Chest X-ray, PA view. Patient: 45 years old, sex M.
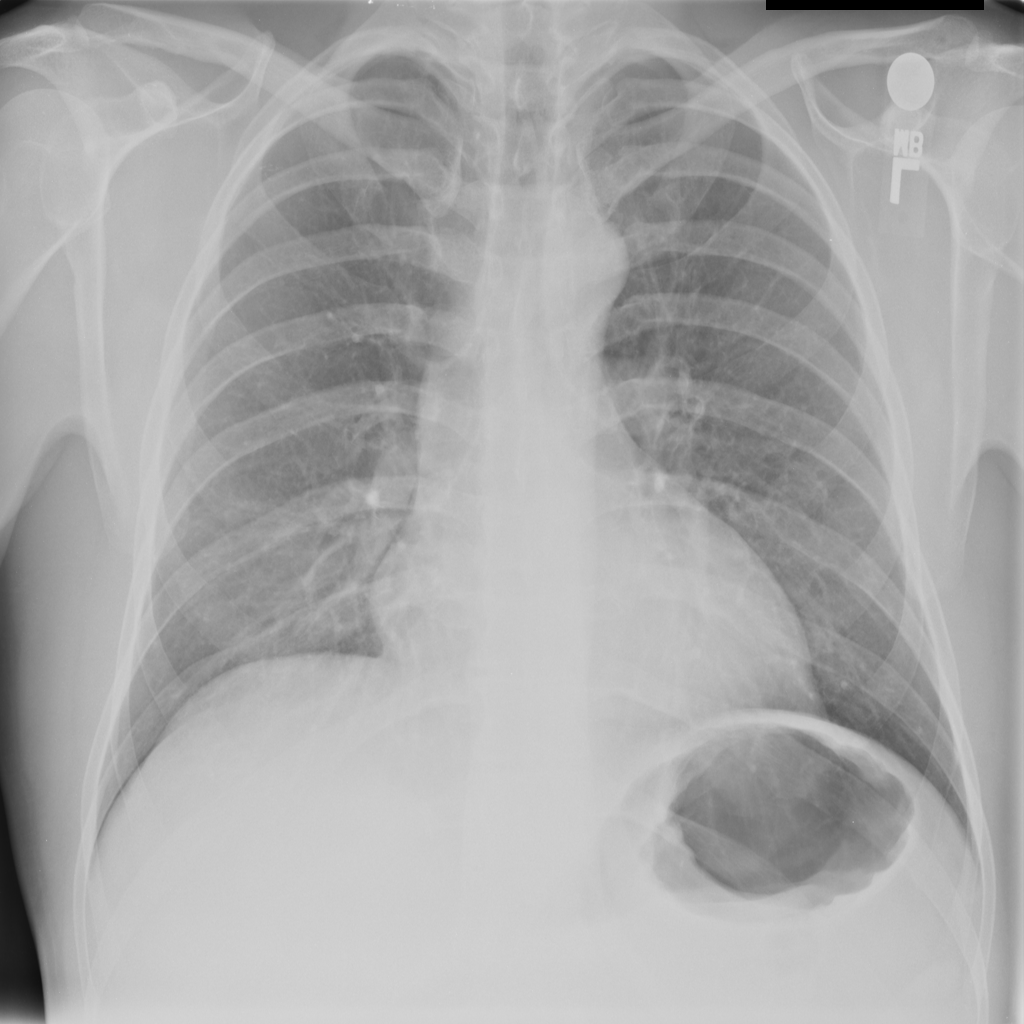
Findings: No Finding